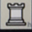
Piece: wR